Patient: sex F, age 61
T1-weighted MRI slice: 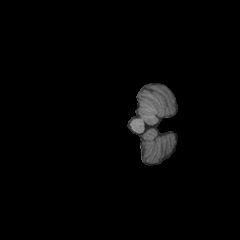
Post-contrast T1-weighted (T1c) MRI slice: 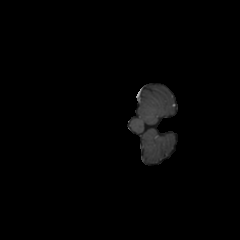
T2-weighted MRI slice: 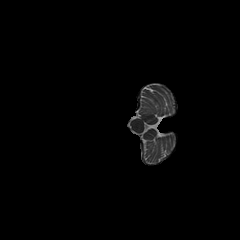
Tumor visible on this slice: no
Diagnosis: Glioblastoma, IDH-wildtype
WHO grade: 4